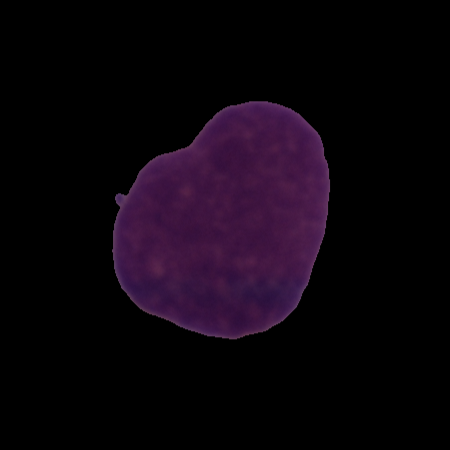
Label: cancer